Field crop: tomato
Growth stage: 2
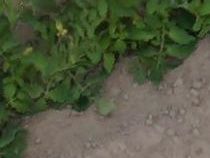
Species: tomato